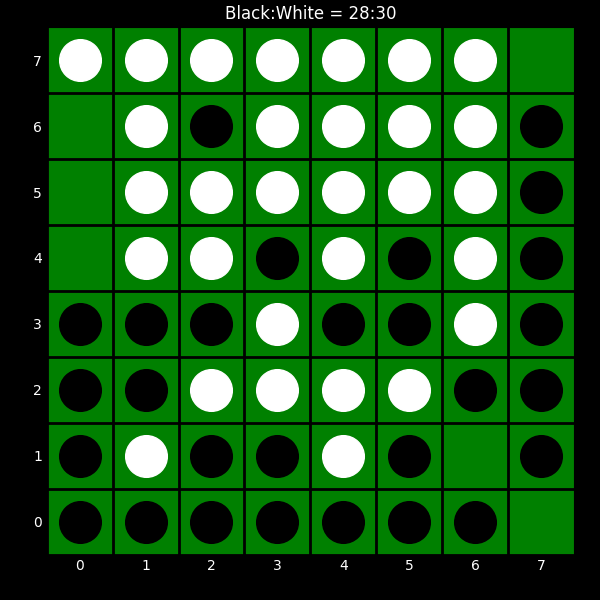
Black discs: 28
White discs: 30